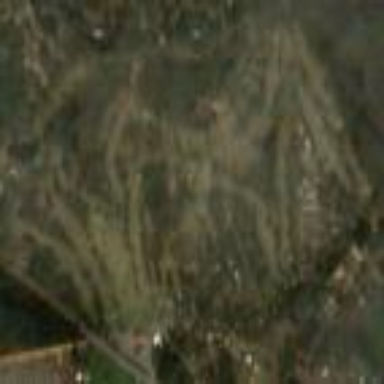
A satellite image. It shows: Golf course surrounded by greenery.